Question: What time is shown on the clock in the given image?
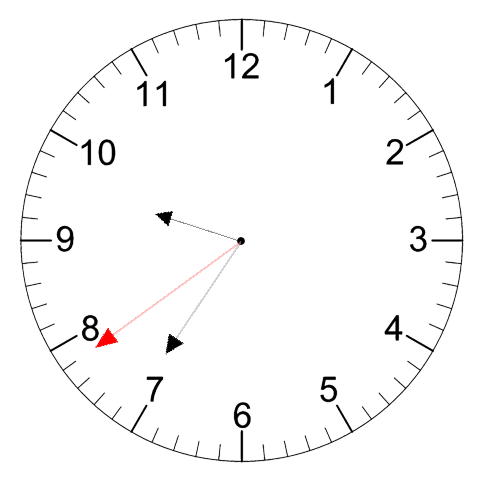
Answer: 09:35:39